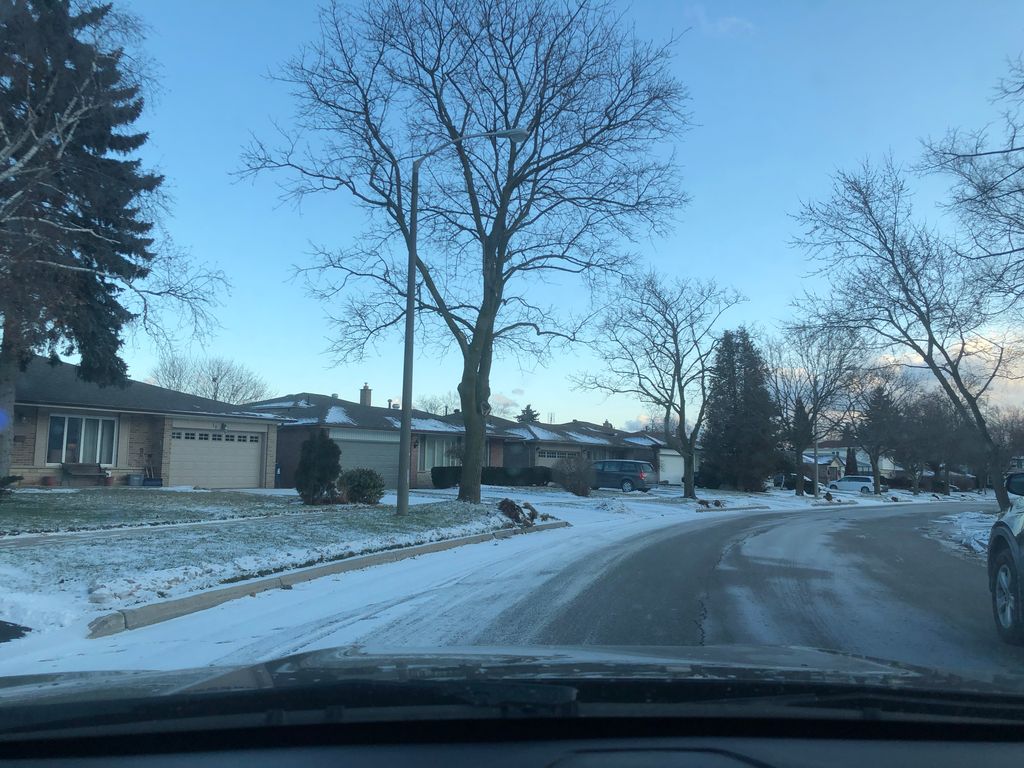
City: toronto